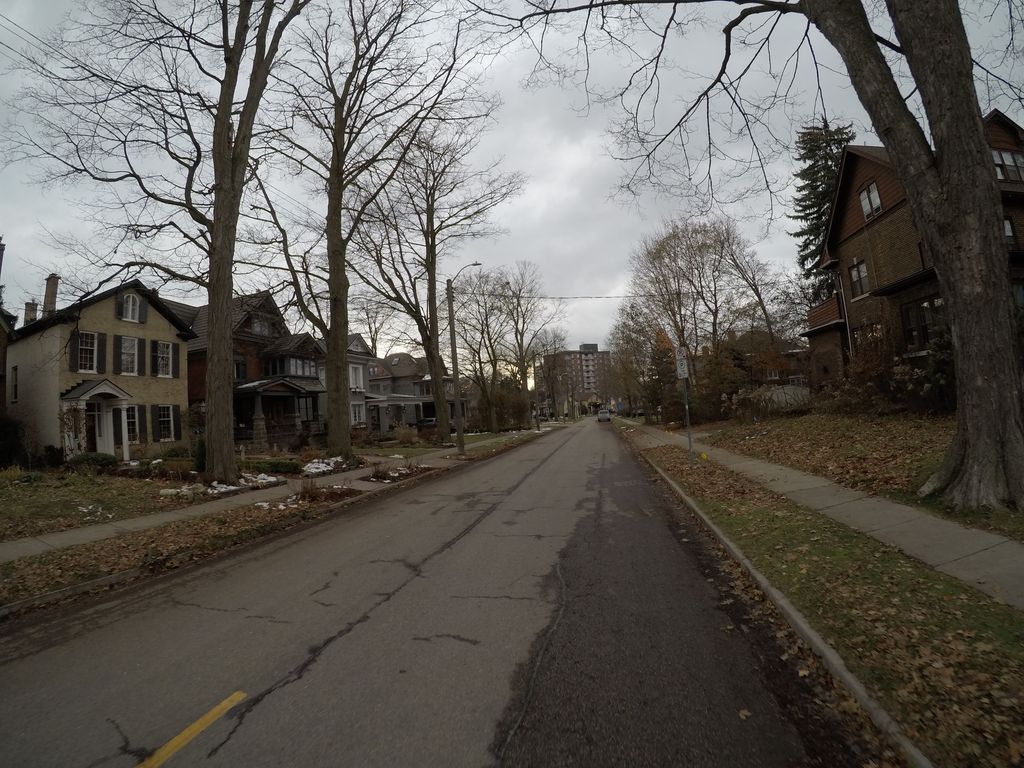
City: kitchener-waterloo